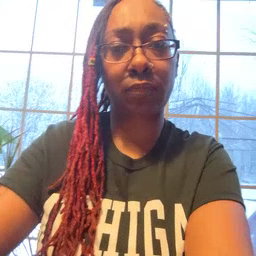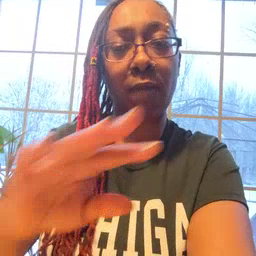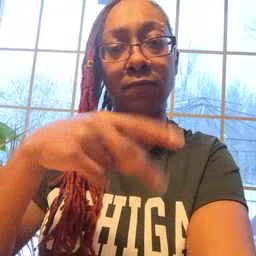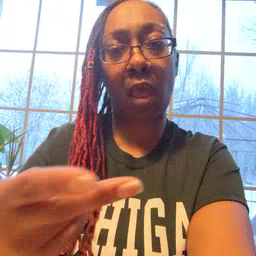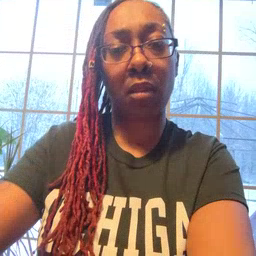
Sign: fall